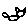
Label: cat